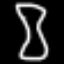
Label: hourglass